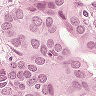
Metastatic tissue present: yes